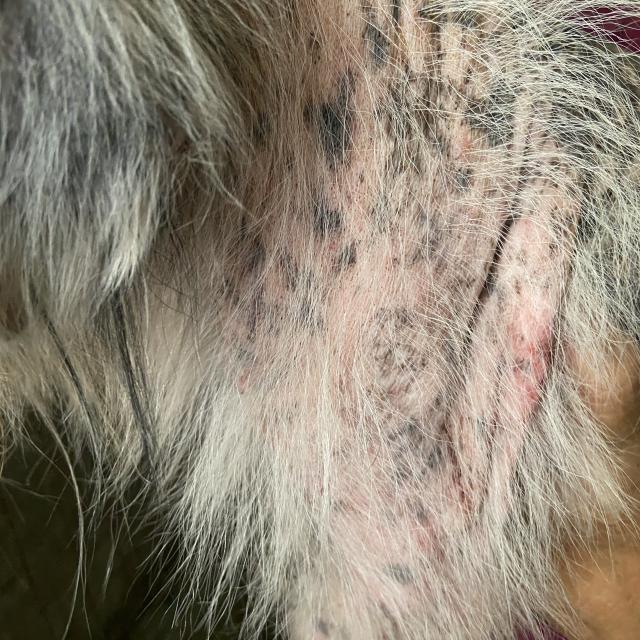
Canine demodicosis (Demodex mange) — caused by Demodex canis mites. Presents with alopecia, follicular papules, pustules, and comedones. Often localized on face and forelimbs.